Field crop: maize
Growth stage: 1
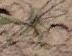
Species: salsola